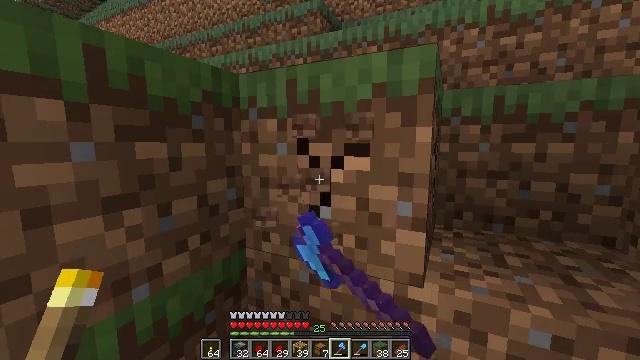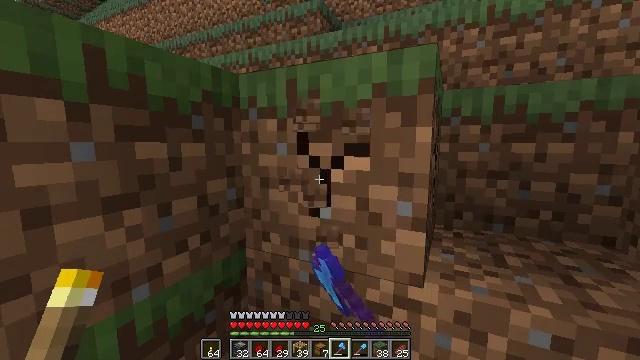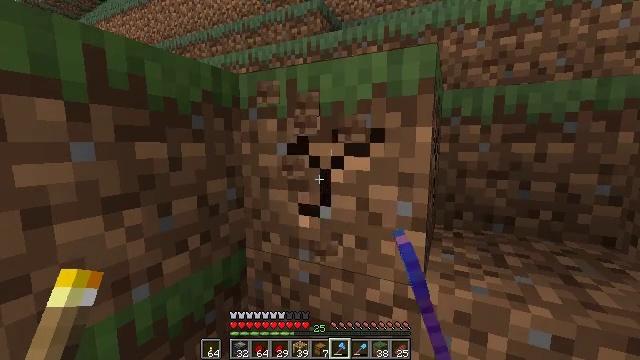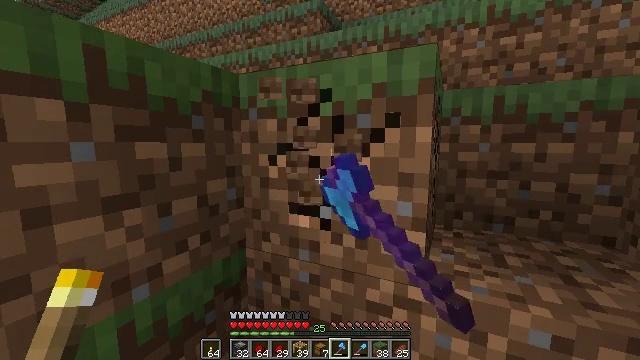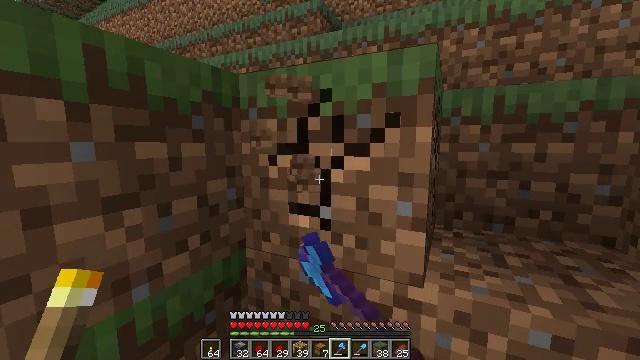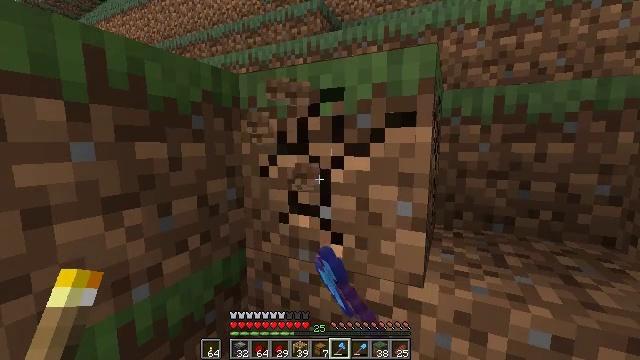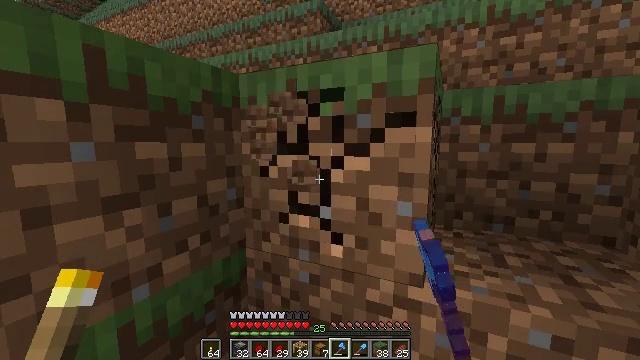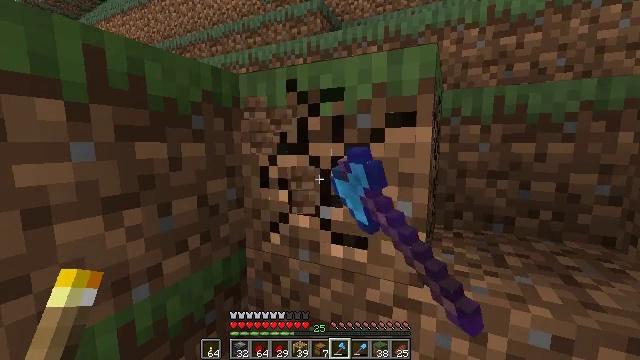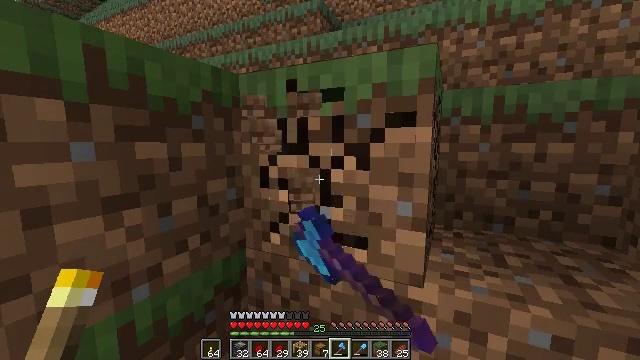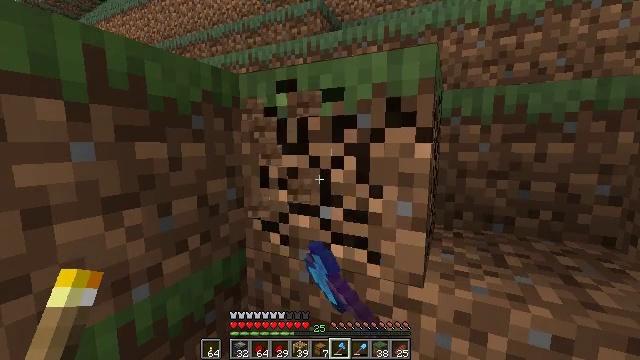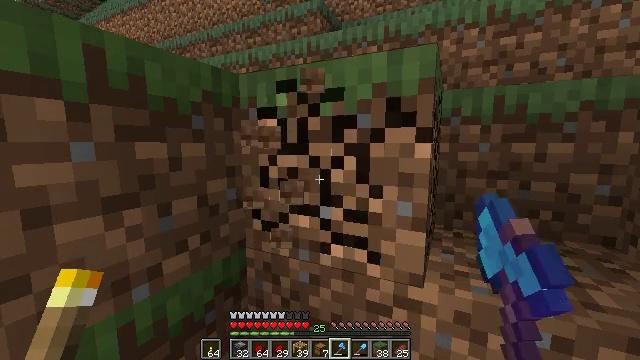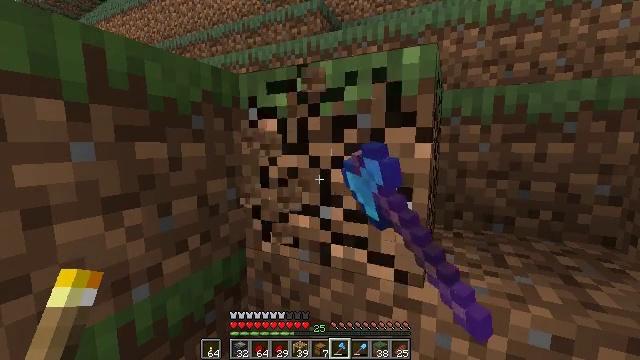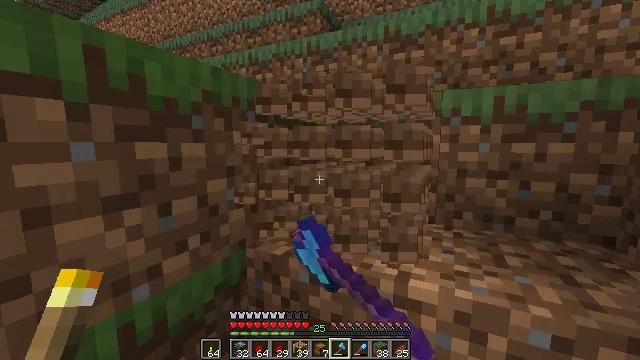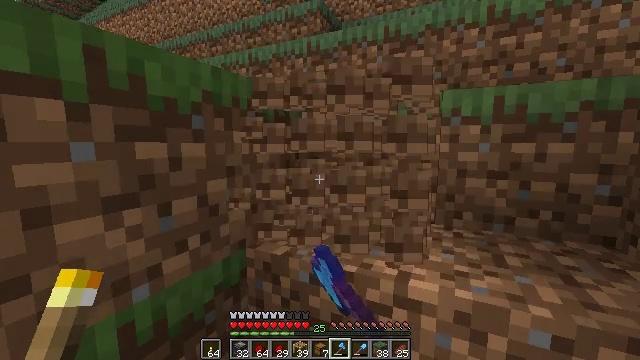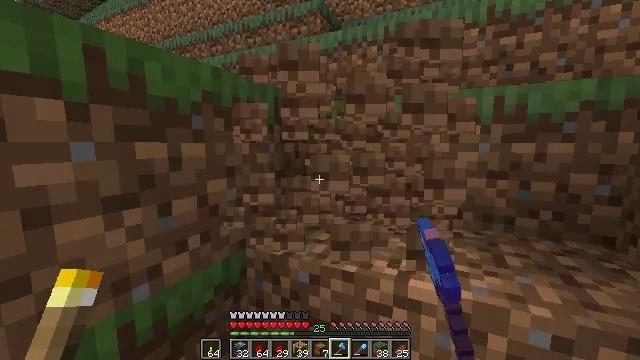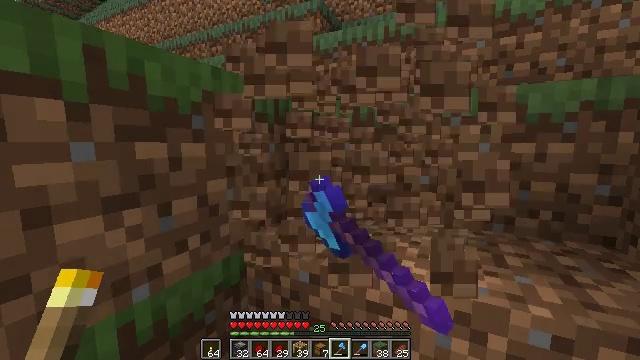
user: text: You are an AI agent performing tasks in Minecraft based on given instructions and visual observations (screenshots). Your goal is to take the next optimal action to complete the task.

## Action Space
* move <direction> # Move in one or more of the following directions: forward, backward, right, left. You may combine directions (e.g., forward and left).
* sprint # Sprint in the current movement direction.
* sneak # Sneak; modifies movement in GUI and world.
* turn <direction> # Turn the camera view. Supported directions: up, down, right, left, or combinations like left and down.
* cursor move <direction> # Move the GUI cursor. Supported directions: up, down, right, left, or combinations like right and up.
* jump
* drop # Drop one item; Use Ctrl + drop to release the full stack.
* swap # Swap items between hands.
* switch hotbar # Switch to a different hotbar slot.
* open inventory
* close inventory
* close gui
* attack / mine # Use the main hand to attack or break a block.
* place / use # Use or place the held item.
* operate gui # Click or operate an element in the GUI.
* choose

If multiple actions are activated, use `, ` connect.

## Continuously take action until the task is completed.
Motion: motion action
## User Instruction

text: Mine grass block from the ground.
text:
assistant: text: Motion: attack / mine
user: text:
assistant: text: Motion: attack / mine
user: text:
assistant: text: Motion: attack / mine
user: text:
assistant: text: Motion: attack / mine
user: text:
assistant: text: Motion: attack / mine
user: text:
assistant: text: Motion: attack / mine
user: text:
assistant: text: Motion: attack / mine
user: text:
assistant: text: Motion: attack / mine
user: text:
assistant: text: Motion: attack / mine
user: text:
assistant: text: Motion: attack / mine
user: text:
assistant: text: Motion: attack / mine
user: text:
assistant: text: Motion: attack / mine
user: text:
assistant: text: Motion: attack / mine
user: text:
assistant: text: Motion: attack / mine
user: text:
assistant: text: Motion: attack / mine
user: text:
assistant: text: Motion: attack / mine
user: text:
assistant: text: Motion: attack / mine